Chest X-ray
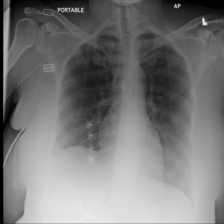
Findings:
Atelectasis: negative
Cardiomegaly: negative
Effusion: negative
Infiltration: negative
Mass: negative
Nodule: negative
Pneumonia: negative
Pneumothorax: negative
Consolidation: negative
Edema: negative
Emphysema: negative
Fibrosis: negative
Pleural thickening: negative
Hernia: negative